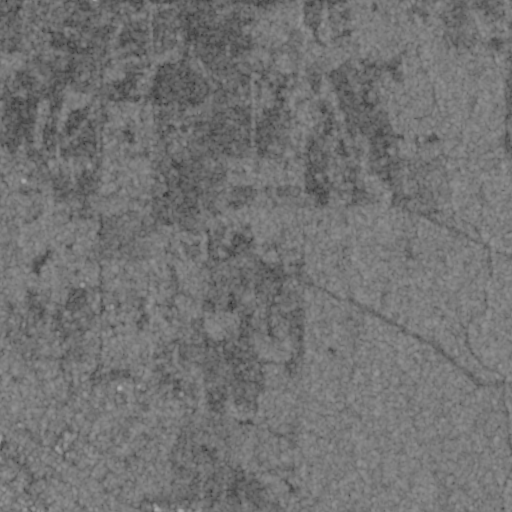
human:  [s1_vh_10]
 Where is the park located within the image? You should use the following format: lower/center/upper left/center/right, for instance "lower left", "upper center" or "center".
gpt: The park is located in the lower left of the image.
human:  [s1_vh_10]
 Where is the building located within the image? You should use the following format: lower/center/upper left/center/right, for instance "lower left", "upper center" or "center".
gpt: The building is located in the lower left of the image.
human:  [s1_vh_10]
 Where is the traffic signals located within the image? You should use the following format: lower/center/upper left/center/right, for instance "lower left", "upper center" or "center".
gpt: The traffic signals is located in the lower left of the image.
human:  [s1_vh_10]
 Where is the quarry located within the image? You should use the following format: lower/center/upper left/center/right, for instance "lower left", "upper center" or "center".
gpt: There is no quarry in the image.

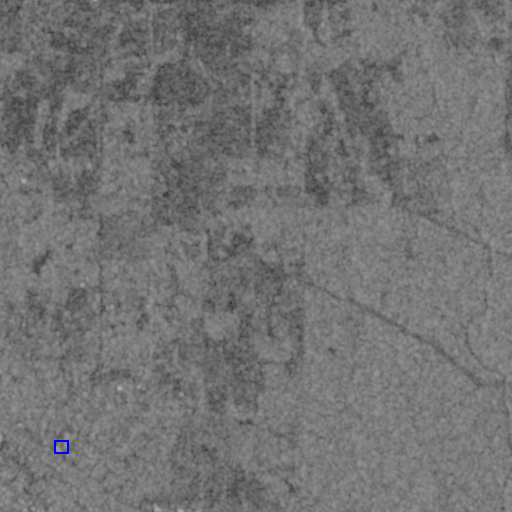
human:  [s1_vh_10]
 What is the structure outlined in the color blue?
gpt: The structure outlined in blue is a building.
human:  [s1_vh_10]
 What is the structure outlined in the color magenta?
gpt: There is no magenta outline.